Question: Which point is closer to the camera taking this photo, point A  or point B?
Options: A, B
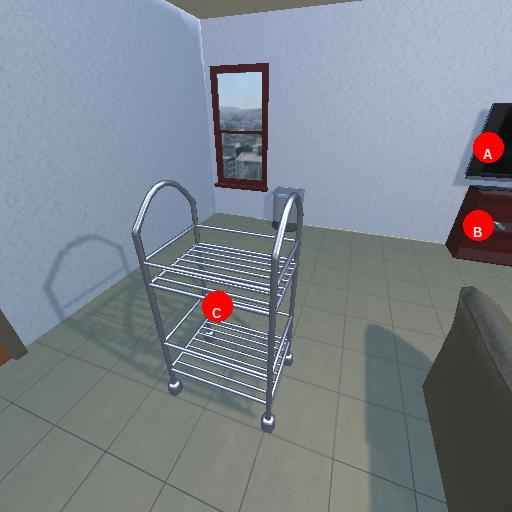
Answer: A